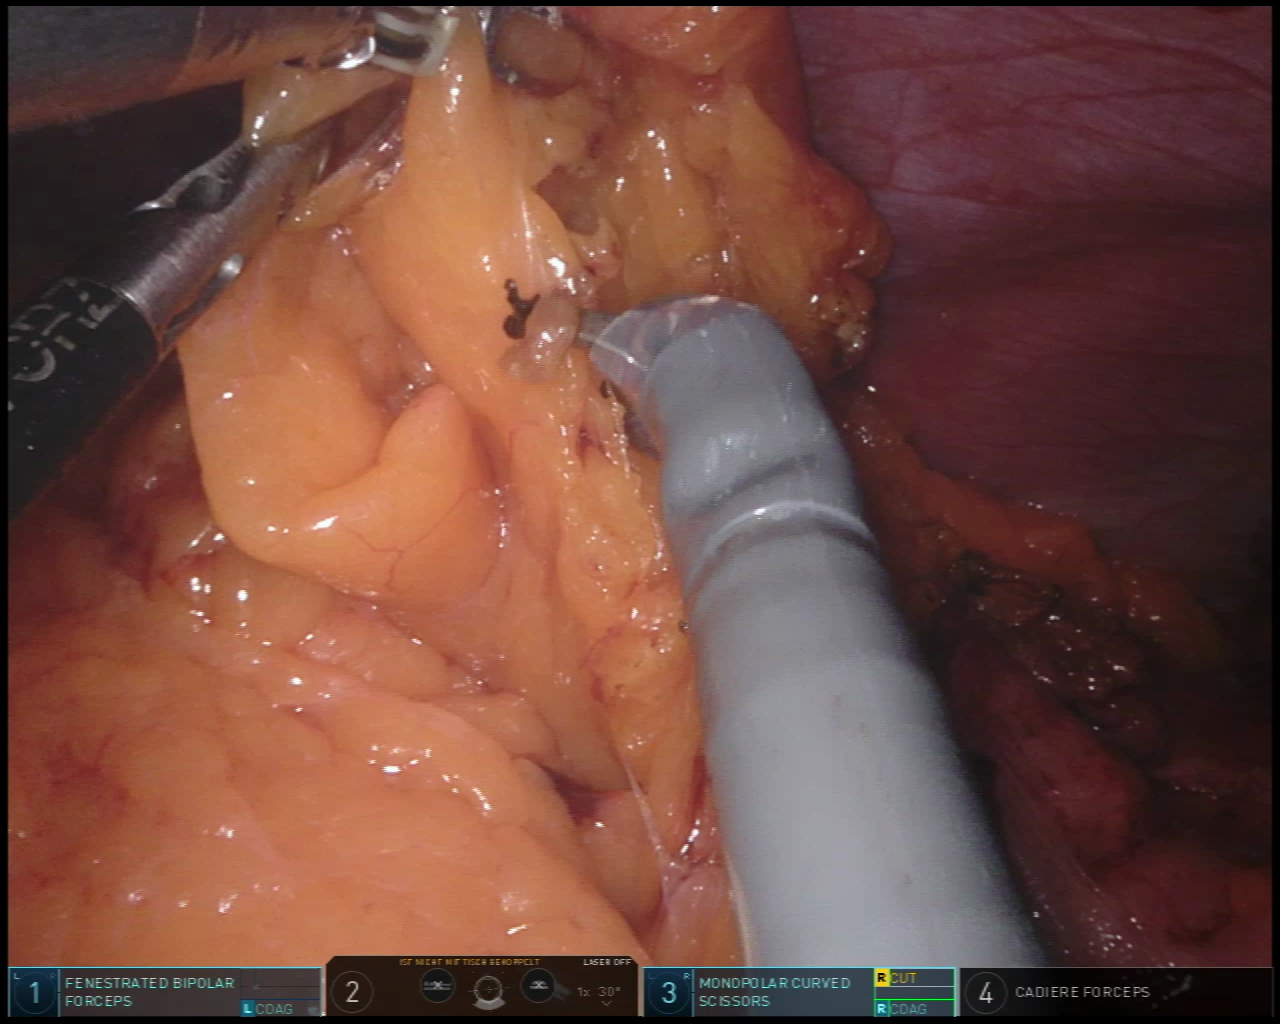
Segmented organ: abdominal_wall
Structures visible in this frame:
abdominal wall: yes
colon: yes
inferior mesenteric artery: no
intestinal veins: no
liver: no
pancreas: no
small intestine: no
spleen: no
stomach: no
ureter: no
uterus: no
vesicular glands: no